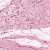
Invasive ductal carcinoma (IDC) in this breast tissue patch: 0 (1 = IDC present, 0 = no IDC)